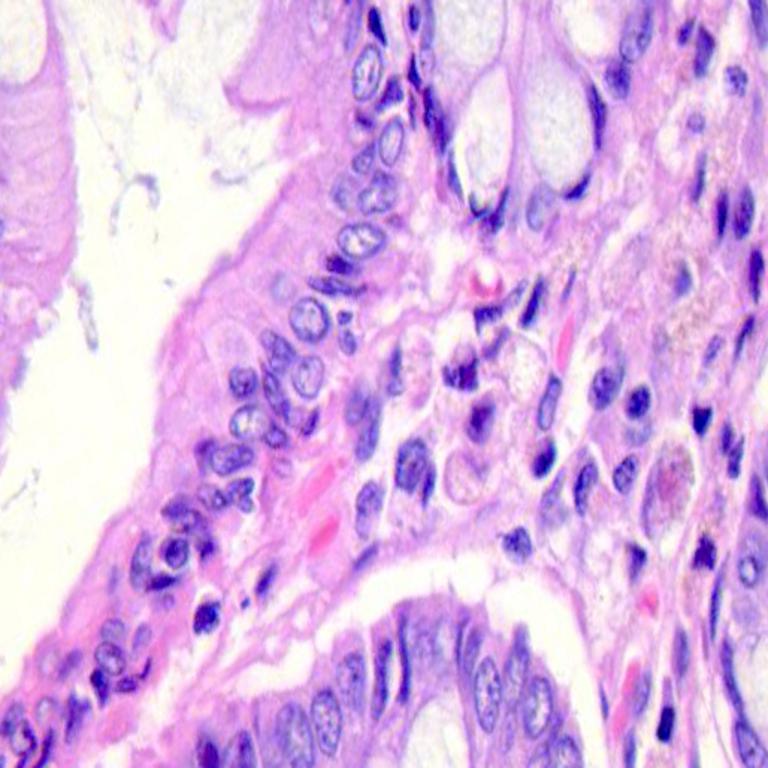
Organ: colon
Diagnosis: benign